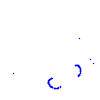
Particle: proton